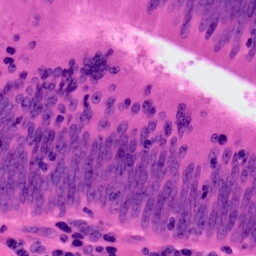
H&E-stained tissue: Colon